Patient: sex F, age 59
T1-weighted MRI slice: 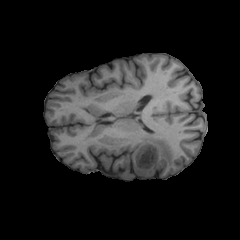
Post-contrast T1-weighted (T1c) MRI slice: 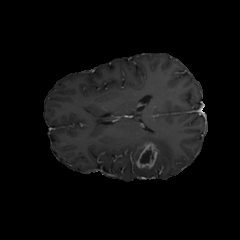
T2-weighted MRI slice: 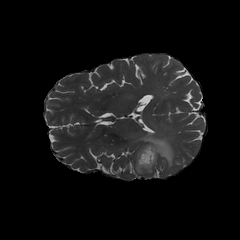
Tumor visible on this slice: yes
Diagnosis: Glioblastoma, IDH-wildtype
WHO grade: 4